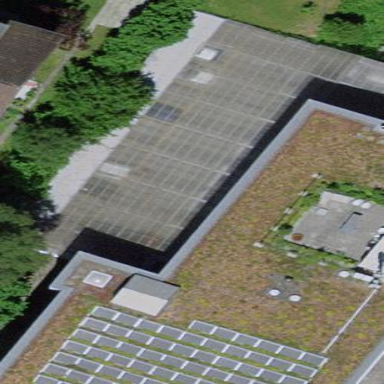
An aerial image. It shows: View of roof of building.